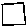
Label: square